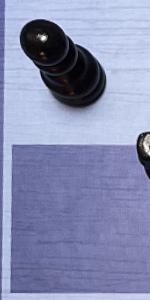
Label: Empty